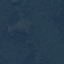
Label: Forest